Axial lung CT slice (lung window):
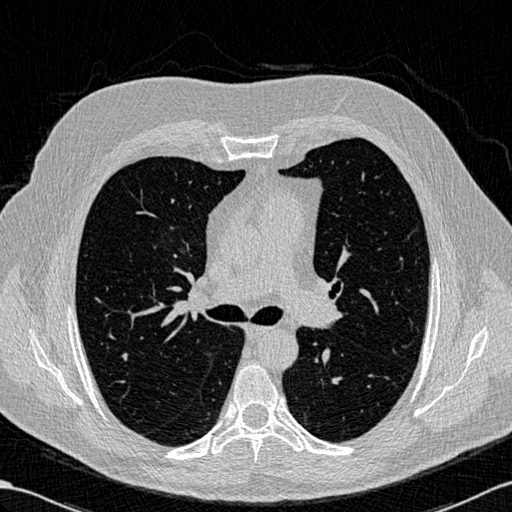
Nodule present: no